Interaction volume radius: 5 \u00c5
Interaction volume height: 15 \u00c5
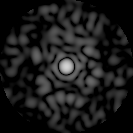
Disorder parameter: 0.8562